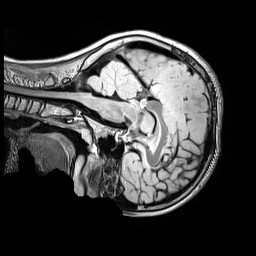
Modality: FLAIR
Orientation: sagittal
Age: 11
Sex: male
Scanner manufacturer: siemens
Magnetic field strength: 3 T
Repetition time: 5 s
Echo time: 0.388 s